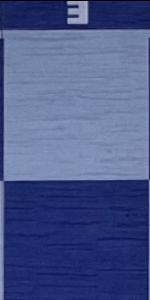
Label: Empty